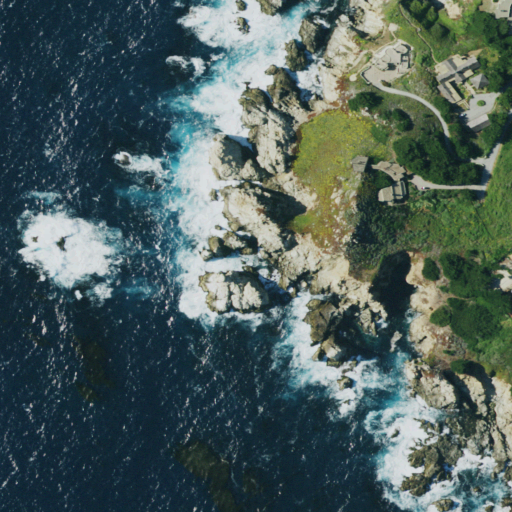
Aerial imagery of cape in California named Rocky Point containing open water, shrub, mixed forest, herbaceous wetlands, open development, low intensity development, barren land, woody wetlands, and medium intensity development